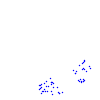
Particle: proton